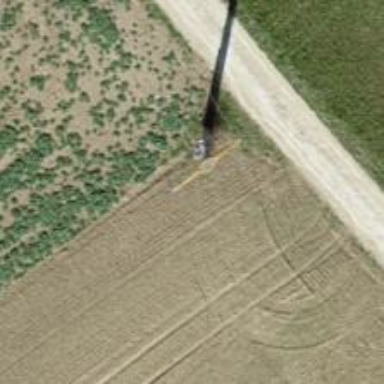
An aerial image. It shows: Concrete power pole.